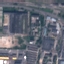
Label: Industrial